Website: walmart
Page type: payment
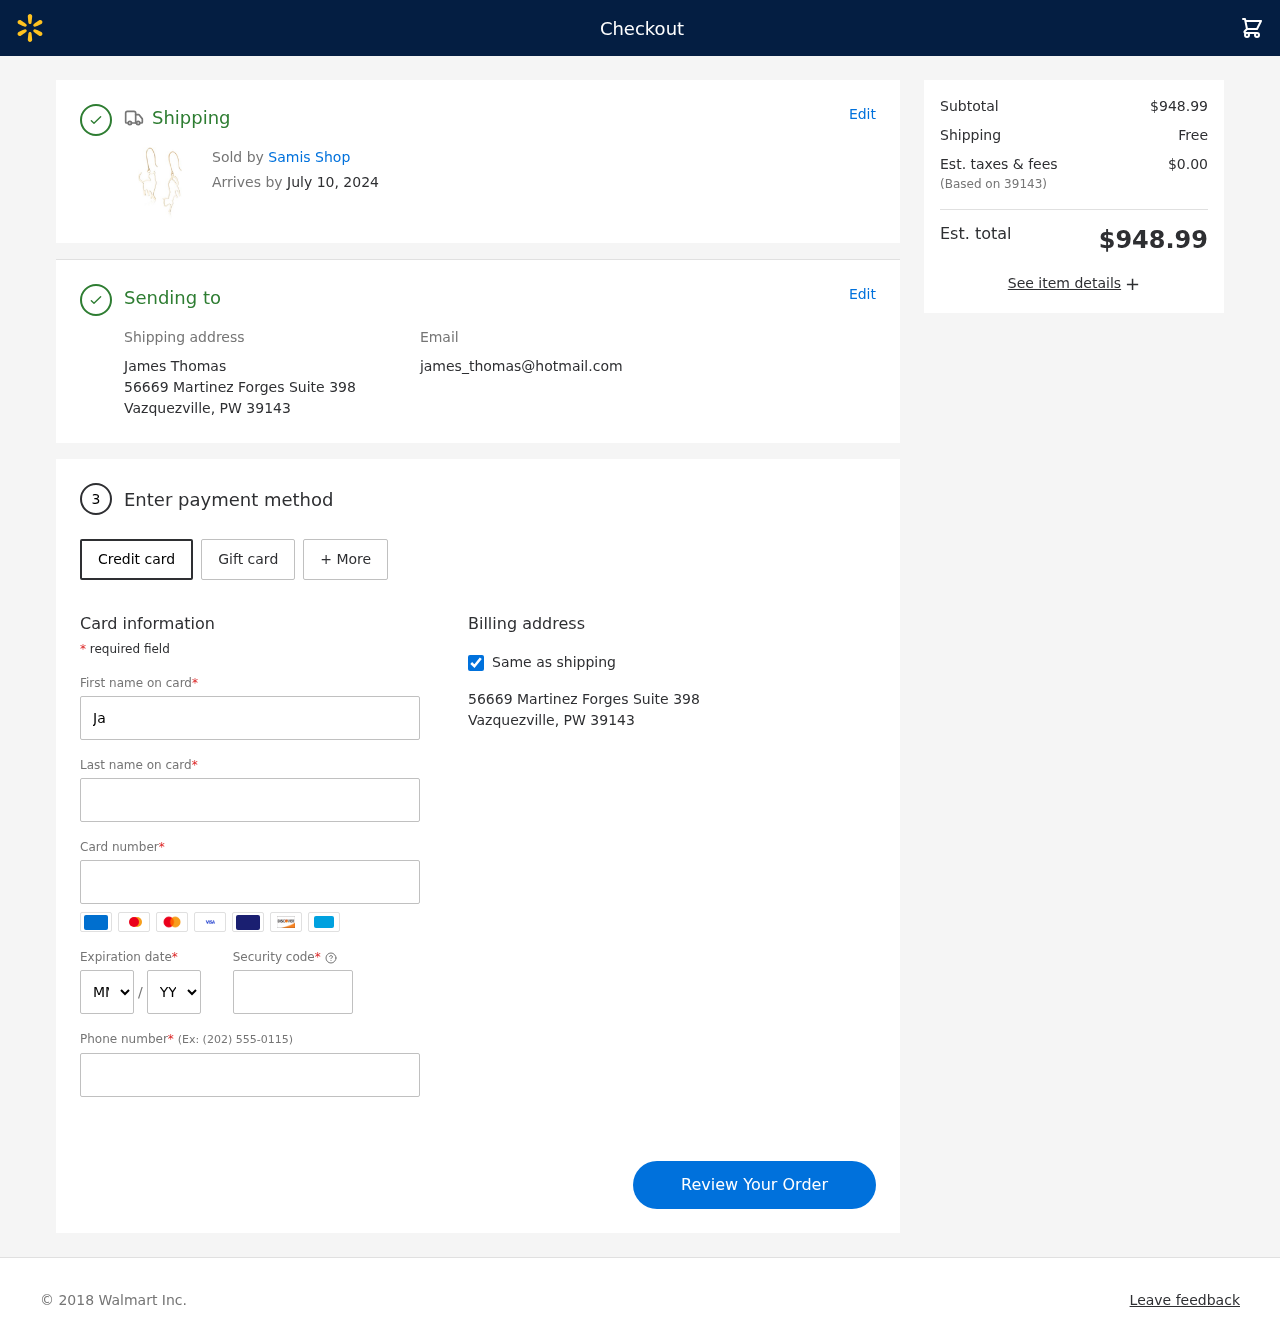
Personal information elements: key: PII_CARD_CVV
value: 671
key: PII_CARD_EXPIRY_MONTH
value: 02
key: PII_CARD_EXPIRY_YEAR
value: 27
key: PII_CARD_NUMBER
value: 4314 5794 2730 8719
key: PII_CITY_STATE_ZIP
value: Vazquezville, PW 39143
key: PII_EMAIL
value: james_thomas@hotmail.com
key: PII_FIRSTNAME
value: James
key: PII_FULLNAME
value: James Thomas
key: PII_LASTNAME
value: Thomas
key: PII_PHONE
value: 7216463426
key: PII_POSTCODE
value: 39143
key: PII_STREET
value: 56669 Martinez Forges Suite 398
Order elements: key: ORDER_DELIVERY_DATE
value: July 10, 2024
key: ORDER_SUBTOTAL
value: $948.99
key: ORDER_SHIPPING_COST
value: Free
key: ORDER_TAX
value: $0.00
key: ORDER_TOTAL
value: $948.99